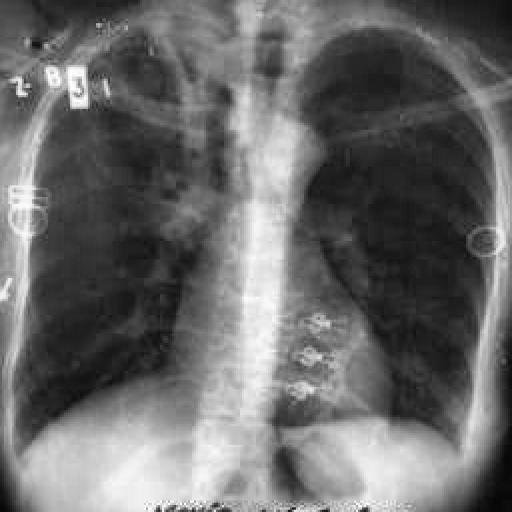
Finding: TUBERCULOSIS